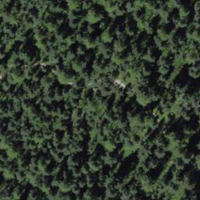
EUNIS habitat code: 43
Species observed at this site:
Fringilla coelebs